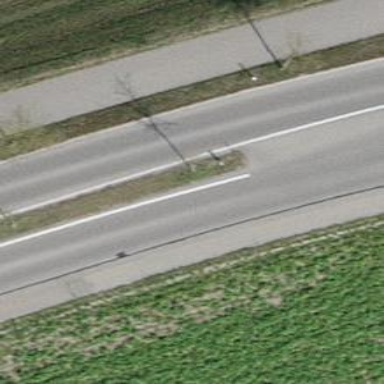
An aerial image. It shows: Primary road with asphalt surface.